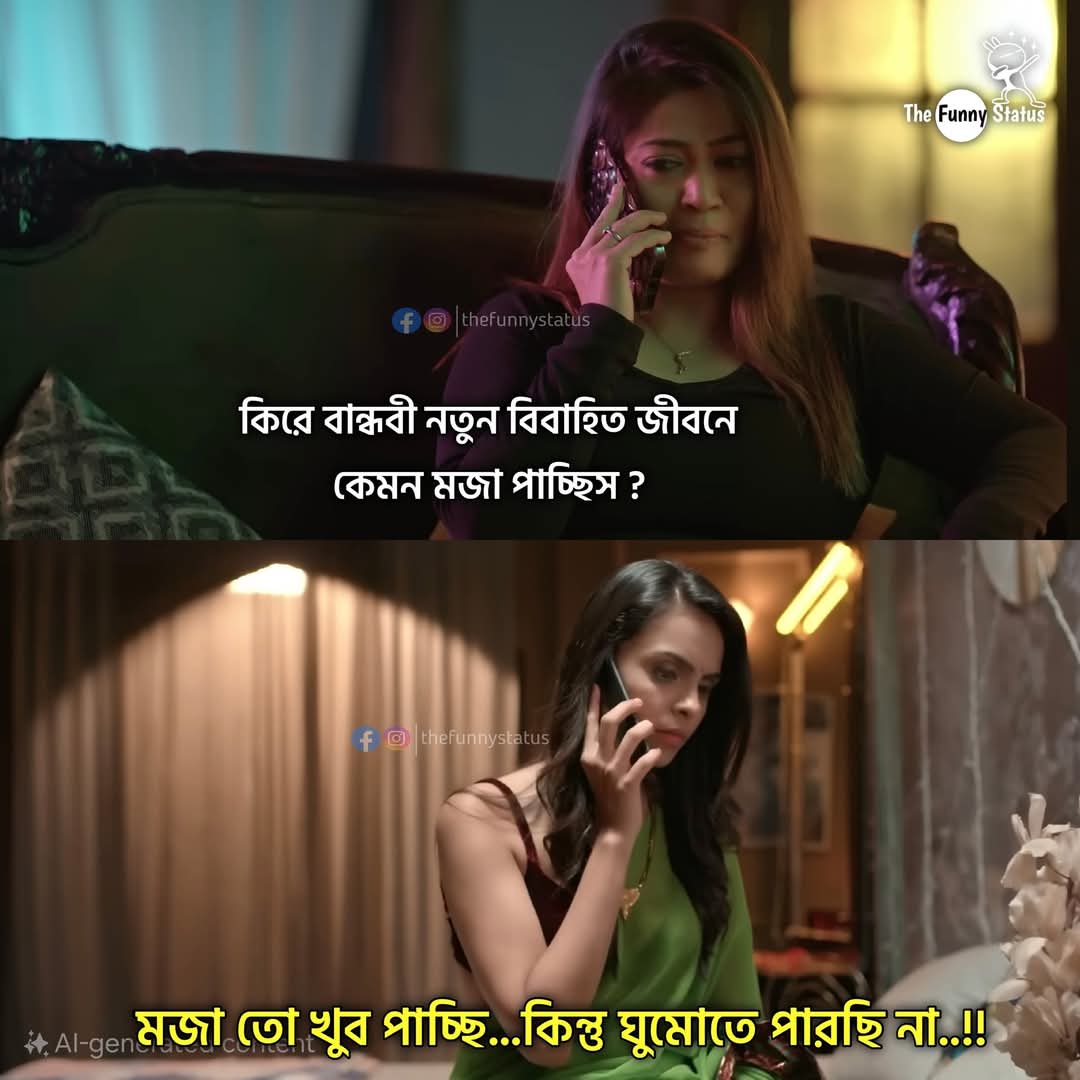
Text: কিরে বান্ধবী নতুন বিবাহিত জীবনে কেমন মজা পাচ্ছিস?
মজা তো খুব পাচ্ছি...কিন্তু ঘুমোতে পারছি না..!!
Label: Non Hate